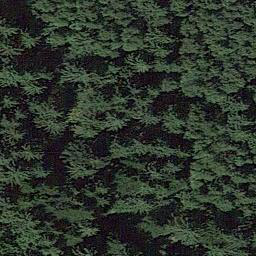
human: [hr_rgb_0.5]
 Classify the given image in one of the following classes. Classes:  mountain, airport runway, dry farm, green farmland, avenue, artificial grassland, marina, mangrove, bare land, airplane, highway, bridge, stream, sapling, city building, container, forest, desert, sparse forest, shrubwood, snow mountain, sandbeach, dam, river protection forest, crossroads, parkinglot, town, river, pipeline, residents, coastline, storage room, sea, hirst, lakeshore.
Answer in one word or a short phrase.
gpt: forest